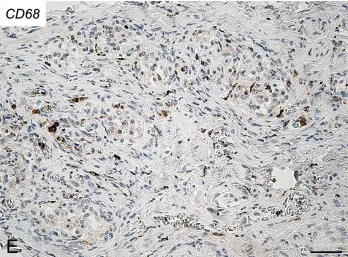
CD68 ; 50 microm Inserts: high magnification of positive type I cells; Scale Bar: 15 microm.
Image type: pathology (immunostaining)